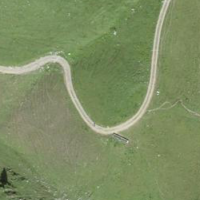
EUNIS habitat code: 26
Species observed at this site:
Carduelis citrinella
Anthus spinoletta
Spinus spinus
Phoenicurus ochruros
Sitta europaea
Fringilla coelebs
Turdus viscivorus
Pyrrhocorax graculus
Aquila chrysaetos
Corvus corax
Accipiter nisus
Carduelis carduelis
Periparus ater